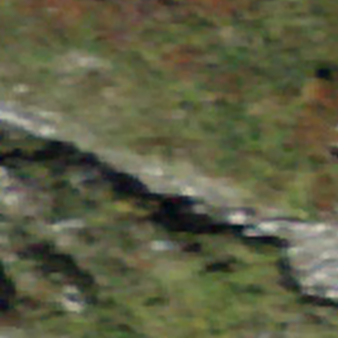
Label: other